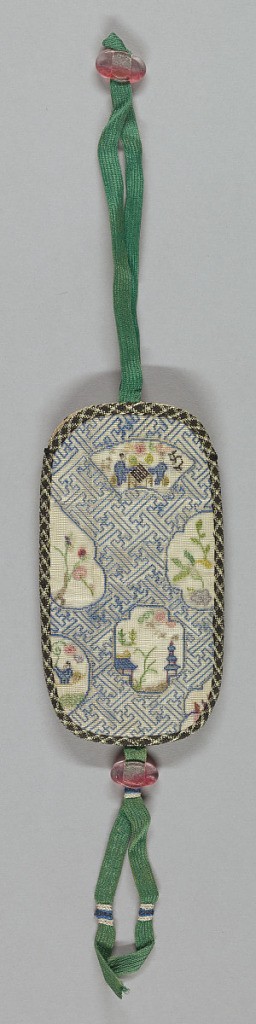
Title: Spectacle case
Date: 19th century
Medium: canvas, silk, glass bead Technique: embroidered in tent stitch
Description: Covering for spectacle case is net embroidered in polychrome silks (tent stitch). One side showing flowers with butterflies and crab and the other, medallions containing people, architectural forms, and flowers, with spaces filled with frets. Case is edged with braid and fitted that the top and bottom with ribbons and beads.